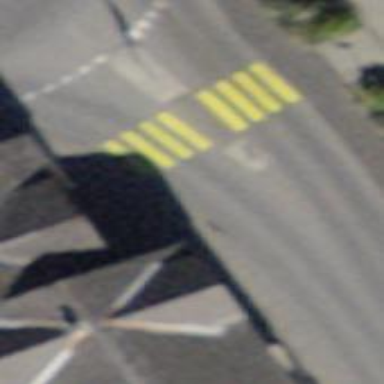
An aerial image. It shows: Zebra crossing for pedestrians.